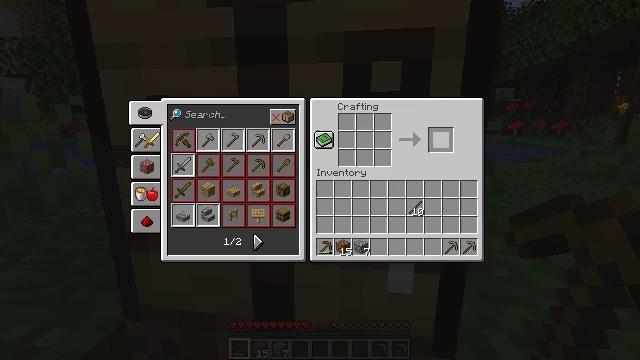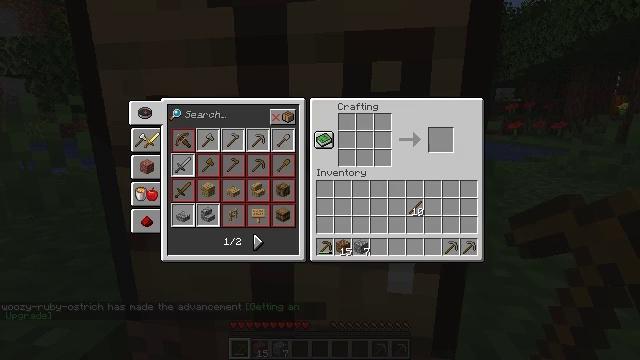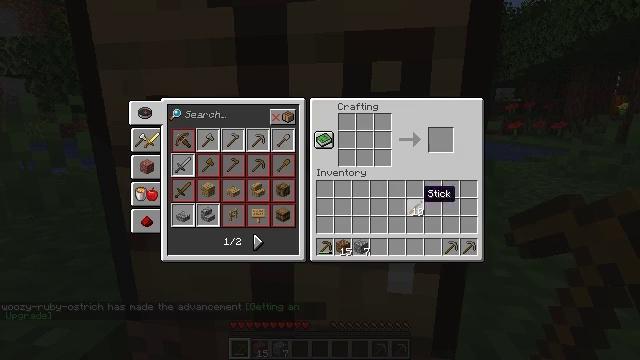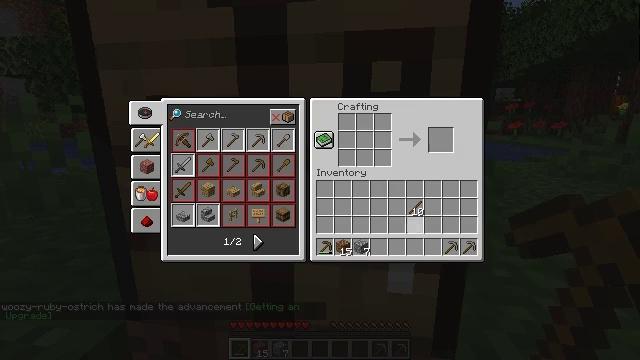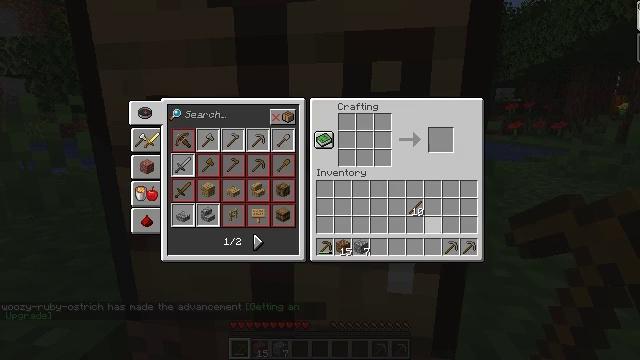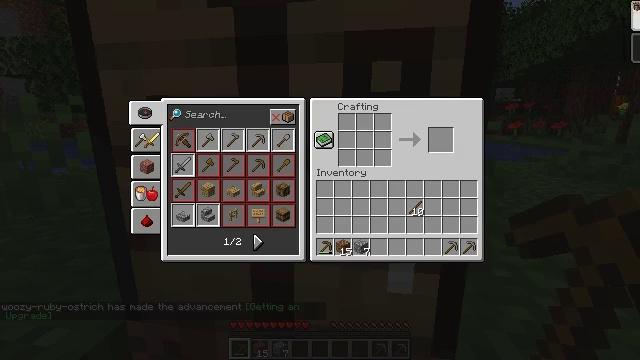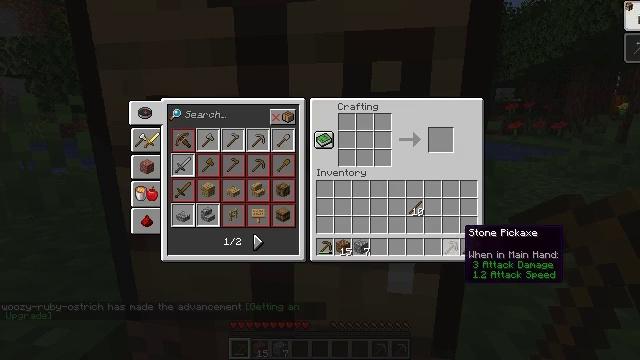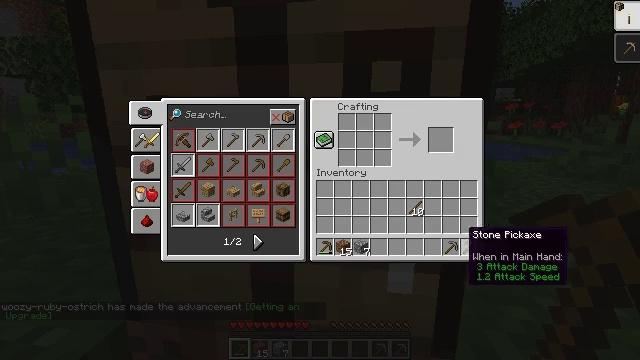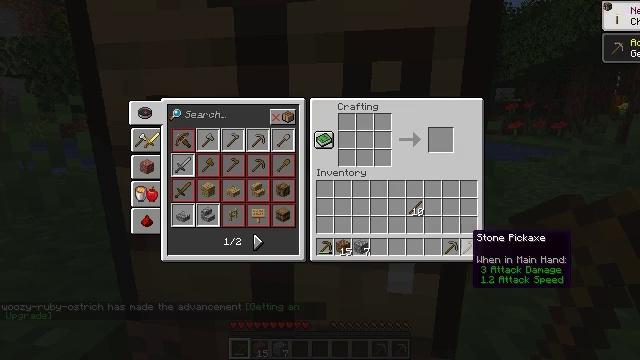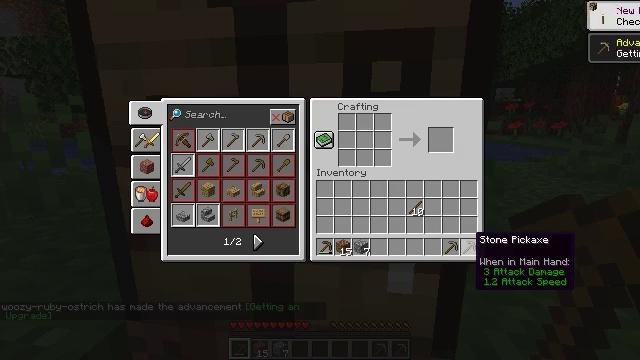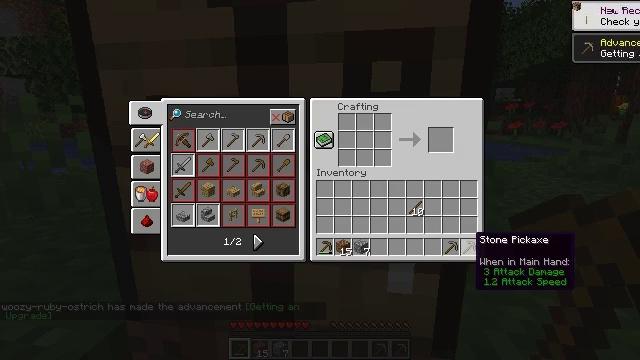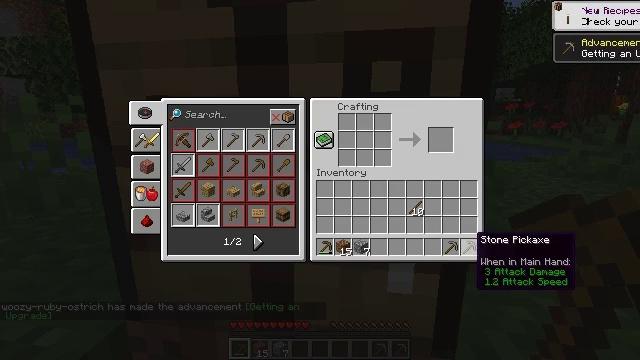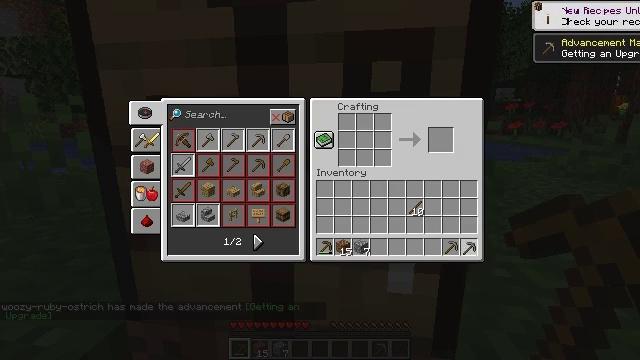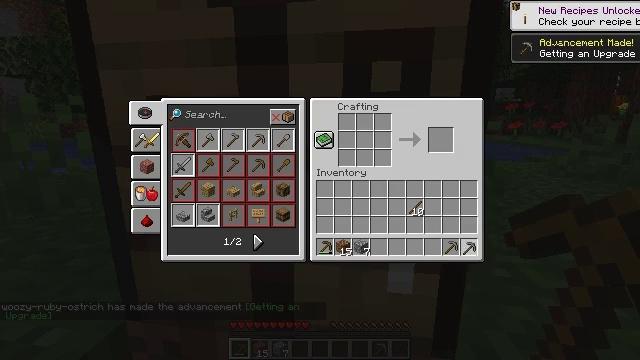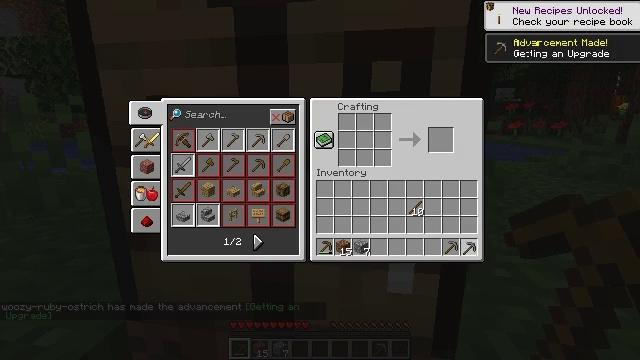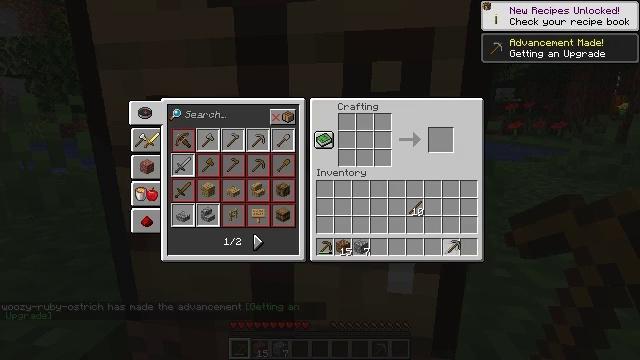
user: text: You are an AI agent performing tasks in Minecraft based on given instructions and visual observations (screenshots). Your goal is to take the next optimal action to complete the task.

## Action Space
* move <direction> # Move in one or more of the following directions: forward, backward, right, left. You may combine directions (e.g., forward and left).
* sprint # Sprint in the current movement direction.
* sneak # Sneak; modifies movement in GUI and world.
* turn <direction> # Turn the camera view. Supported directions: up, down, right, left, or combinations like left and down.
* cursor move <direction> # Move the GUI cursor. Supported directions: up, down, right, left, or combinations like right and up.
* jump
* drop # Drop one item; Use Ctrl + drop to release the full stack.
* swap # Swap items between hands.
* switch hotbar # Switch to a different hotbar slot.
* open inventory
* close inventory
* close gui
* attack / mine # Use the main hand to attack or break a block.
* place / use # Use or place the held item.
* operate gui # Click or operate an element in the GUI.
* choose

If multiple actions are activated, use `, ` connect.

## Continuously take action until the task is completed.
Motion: motion action
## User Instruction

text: Open the crafting table to craft a stone shovel.
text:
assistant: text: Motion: sneak, cursor move left and down, open gui
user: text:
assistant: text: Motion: cursor move left and down
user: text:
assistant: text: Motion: cursor move down
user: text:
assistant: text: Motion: cursor move right and down
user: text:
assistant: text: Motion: cursor move right and down
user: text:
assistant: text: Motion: cursor move right
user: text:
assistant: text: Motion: no_op
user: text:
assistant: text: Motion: no_op
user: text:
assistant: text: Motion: no_op
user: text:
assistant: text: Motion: no_op
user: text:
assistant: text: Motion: no_op
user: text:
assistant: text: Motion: operate gui
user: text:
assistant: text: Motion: operate gui
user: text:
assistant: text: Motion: operate gui
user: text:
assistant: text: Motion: cursor move left, operate gui
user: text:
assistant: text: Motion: cursor move left
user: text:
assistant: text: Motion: cursor move left
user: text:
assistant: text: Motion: cursor move left
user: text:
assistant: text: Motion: cursor move left
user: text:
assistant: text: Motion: no_op
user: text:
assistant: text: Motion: no_op
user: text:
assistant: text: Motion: no_op
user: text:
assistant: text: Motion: no_op
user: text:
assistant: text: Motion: no_op
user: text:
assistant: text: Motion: operate gui
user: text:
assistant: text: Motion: operate gui
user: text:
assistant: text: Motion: operate gui
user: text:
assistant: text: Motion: cursor move right
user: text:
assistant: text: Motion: cursor move right and up
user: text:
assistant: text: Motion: cursor move right and up